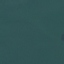
Land use / land cover class: SeaLake